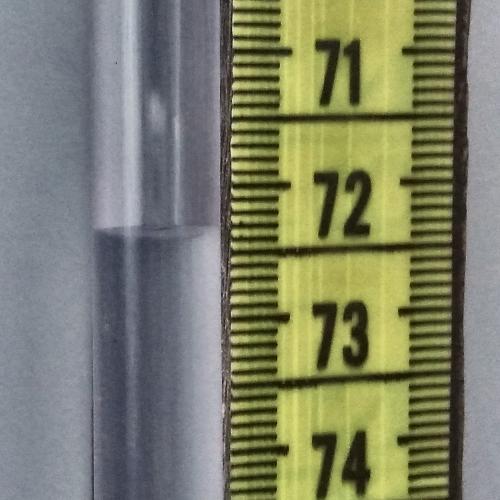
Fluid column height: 72.3 cm